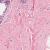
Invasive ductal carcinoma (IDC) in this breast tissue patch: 0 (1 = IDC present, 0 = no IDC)